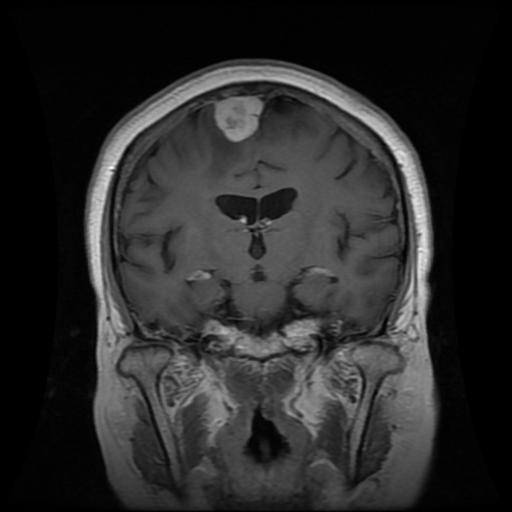
Label: meningioma